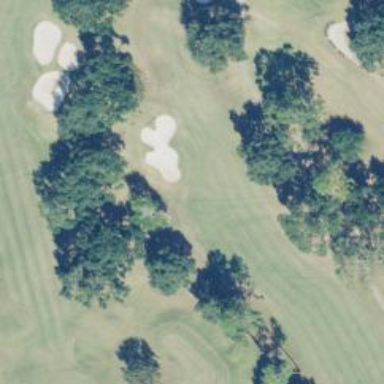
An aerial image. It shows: Scenic golf fairway.